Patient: sex F, age 35
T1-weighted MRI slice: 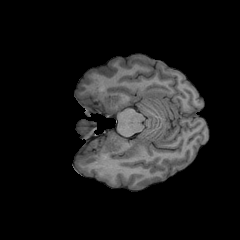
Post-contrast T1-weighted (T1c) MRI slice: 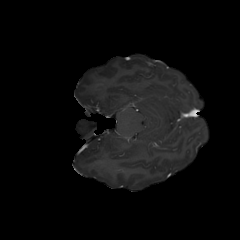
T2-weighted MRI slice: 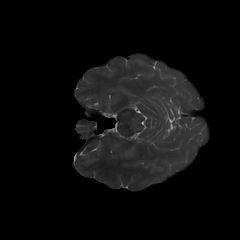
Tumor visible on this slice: no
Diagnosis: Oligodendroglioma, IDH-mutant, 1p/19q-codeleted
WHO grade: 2